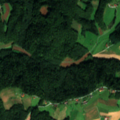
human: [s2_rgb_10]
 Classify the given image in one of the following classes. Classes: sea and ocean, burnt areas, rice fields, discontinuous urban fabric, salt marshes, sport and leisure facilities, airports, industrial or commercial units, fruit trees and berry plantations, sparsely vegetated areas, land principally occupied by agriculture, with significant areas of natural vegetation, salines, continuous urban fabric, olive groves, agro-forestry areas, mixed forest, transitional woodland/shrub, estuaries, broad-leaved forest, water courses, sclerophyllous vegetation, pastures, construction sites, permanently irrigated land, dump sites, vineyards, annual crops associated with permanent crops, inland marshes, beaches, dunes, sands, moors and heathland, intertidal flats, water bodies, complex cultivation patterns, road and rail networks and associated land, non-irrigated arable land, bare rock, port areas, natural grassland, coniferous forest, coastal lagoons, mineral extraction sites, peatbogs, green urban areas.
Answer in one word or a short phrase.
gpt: non-irrigated arable land, pastures, complex cultivation patterns, broad-leaved forest